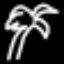
Label: palm tree